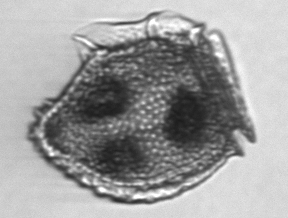
Label: Dinophysis_norvegica